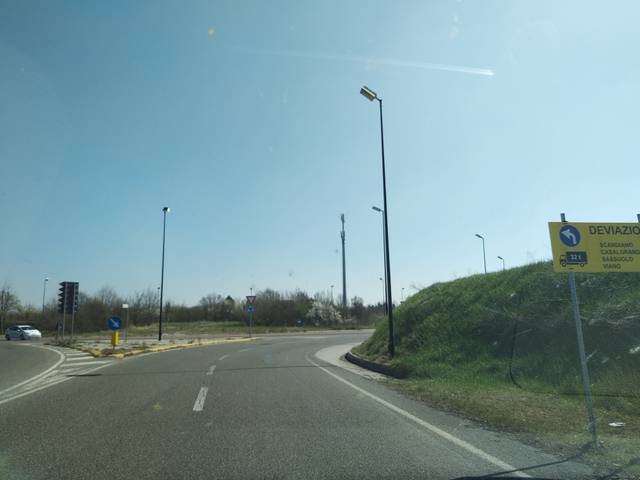
Region: Italy
Coordinates: 44.664, 10.609